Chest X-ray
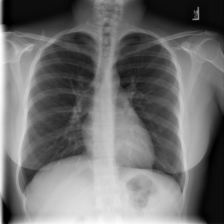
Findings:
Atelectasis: negative
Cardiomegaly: negative
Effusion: negative
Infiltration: negative
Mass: negative
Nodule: negative
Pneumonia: negative
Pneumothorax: negative
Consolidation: negative
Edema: negative
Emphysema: negative
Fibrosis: negative
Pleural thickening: negative
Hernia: negative